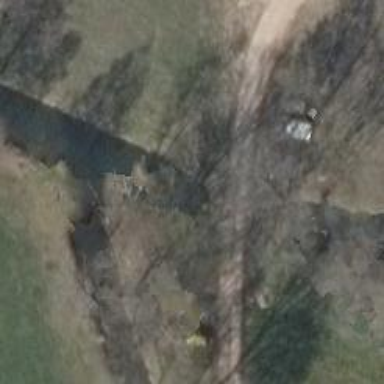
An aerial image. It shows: Driveway bridge with ground surface.